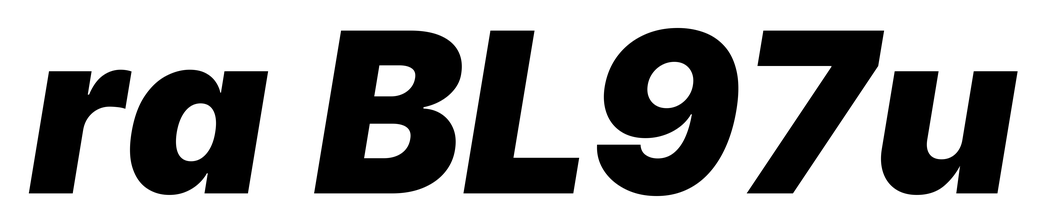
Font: Inter-Italic_Black_Italic